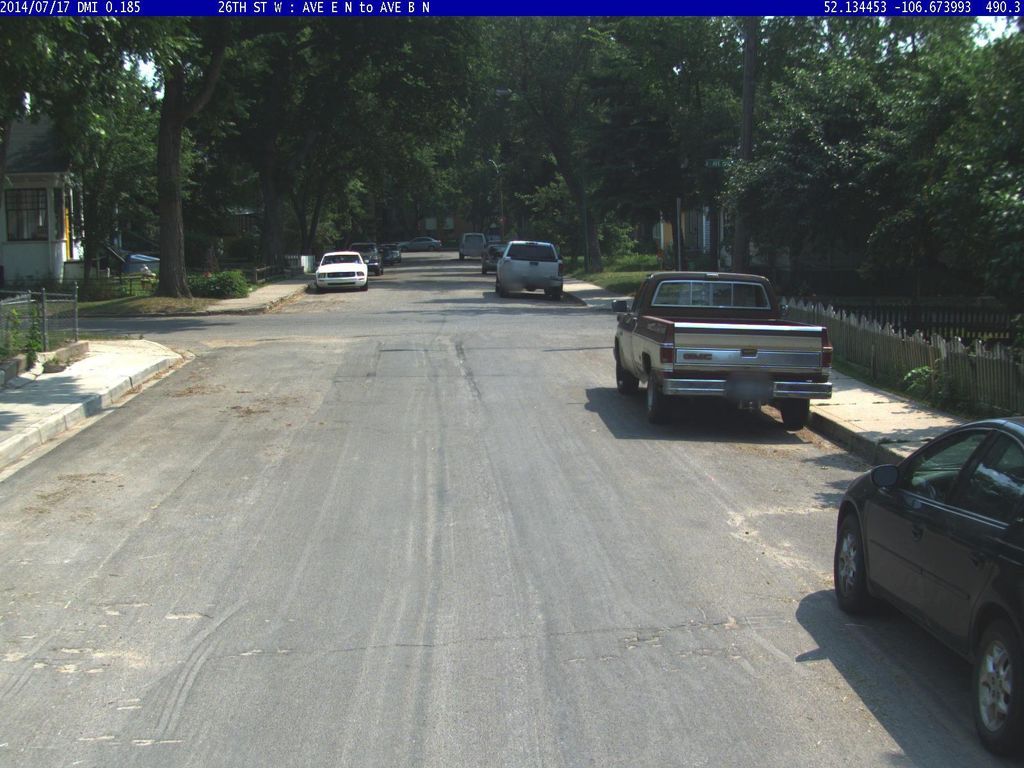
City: saskatoon